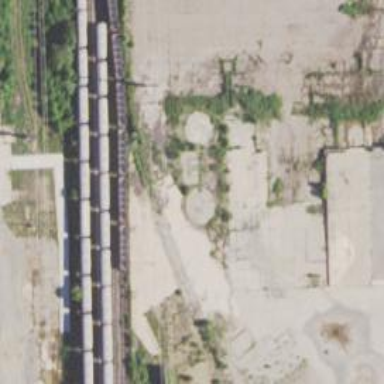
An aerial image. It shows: Abandoned railway.